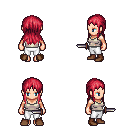
a pixel art fantasy rpg character, female body template, human, light skin, white pirate shirt, white pants, ruby red unkempt hairstyle, brown shoes, dagger, four views (front, back, left, right), 2x2 character sprite sheet, small pixel art, hard edges, no anti-aliasing